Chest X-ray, PA view. Patient: 37 years old, sex M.
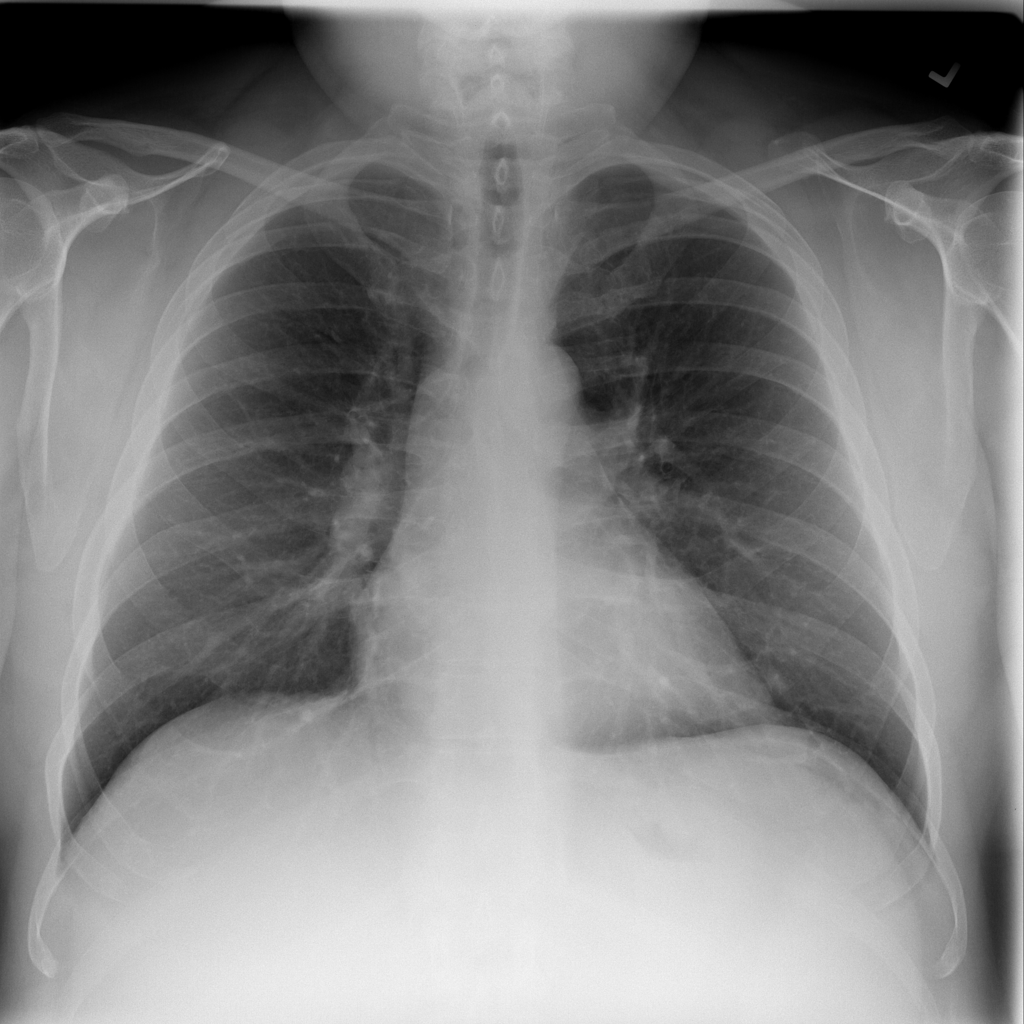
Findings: No Finding